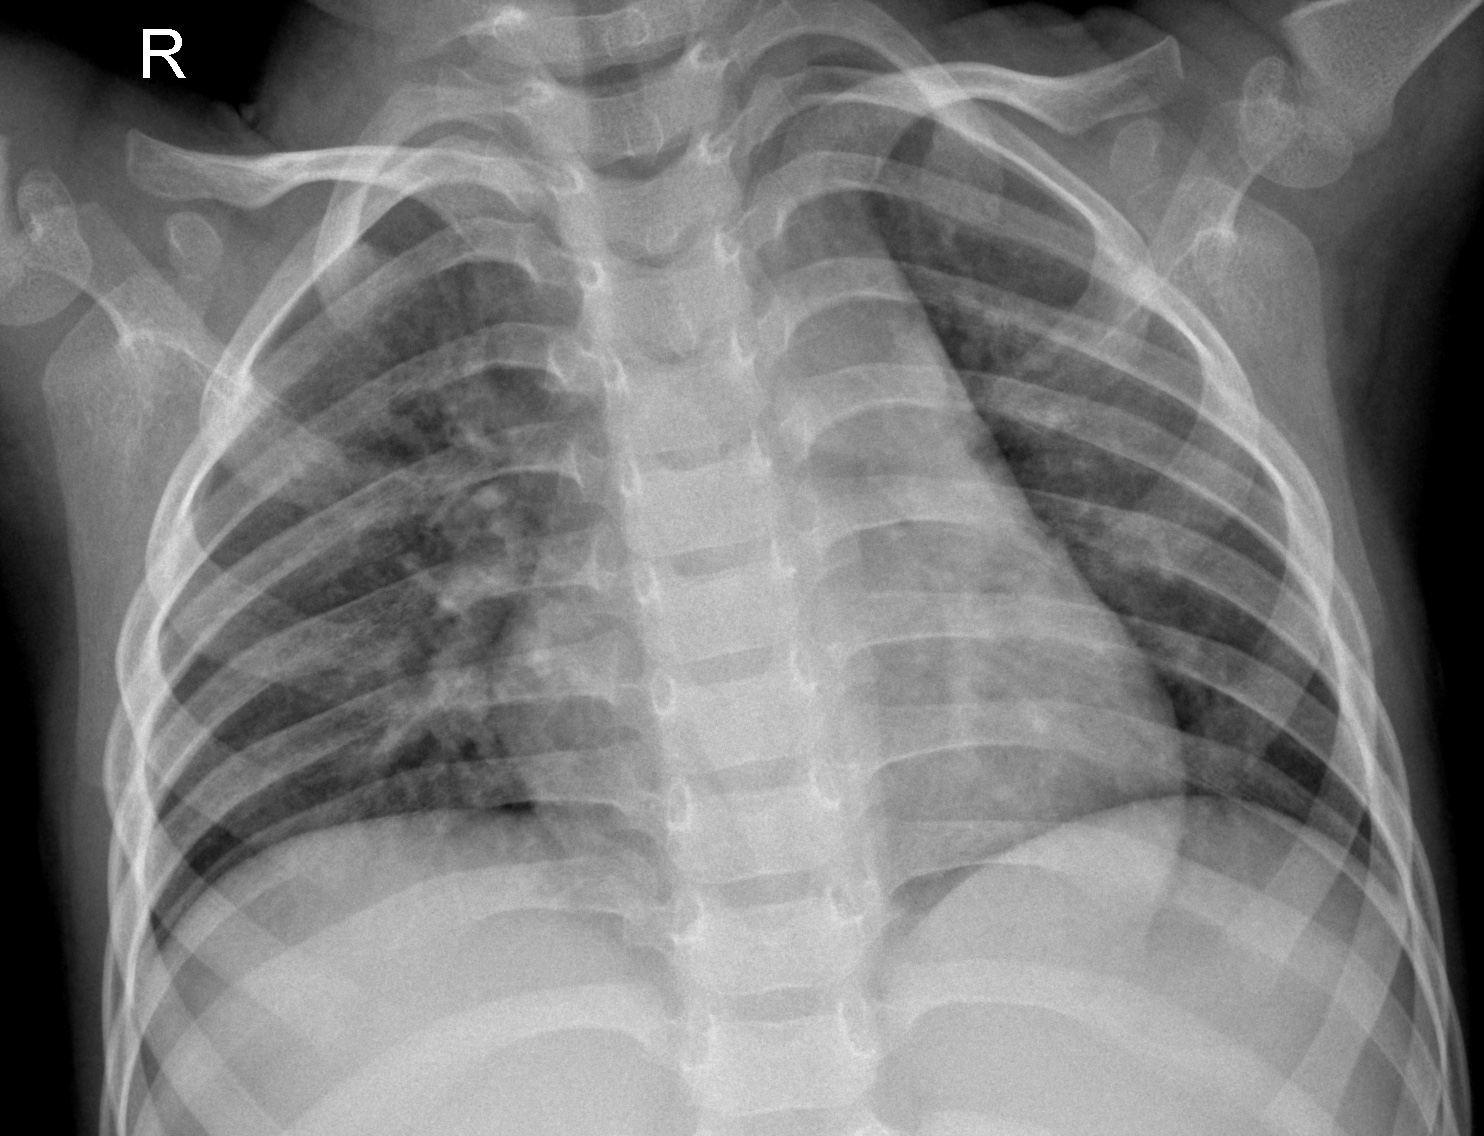
Diagnosis: NORMAL